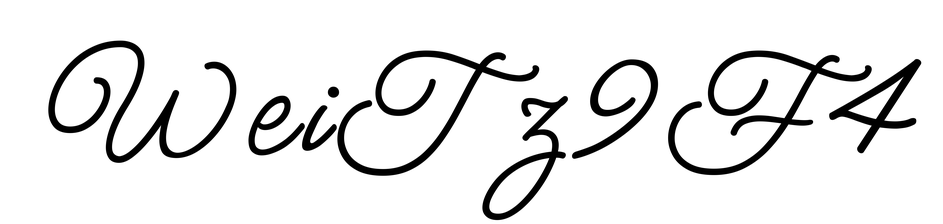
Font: MeowScript-Regular